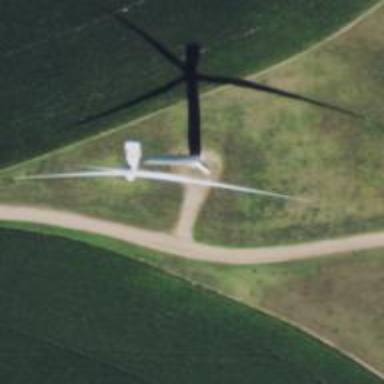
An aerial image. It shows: Wind generator powered by wind. The generator type is horizontal axis and it uses wind turbines.